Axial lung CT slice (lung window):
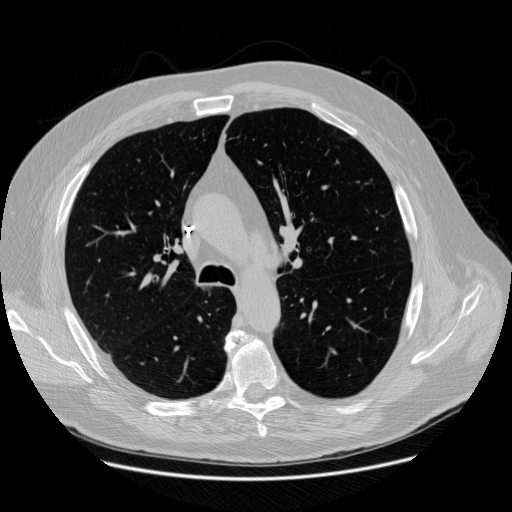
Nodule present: no